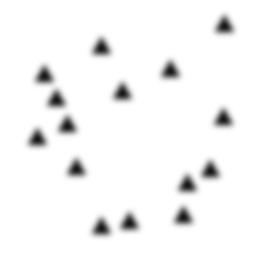
Squares: 0
Triangles: 15
Stars: 0
Total shapes: 15